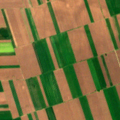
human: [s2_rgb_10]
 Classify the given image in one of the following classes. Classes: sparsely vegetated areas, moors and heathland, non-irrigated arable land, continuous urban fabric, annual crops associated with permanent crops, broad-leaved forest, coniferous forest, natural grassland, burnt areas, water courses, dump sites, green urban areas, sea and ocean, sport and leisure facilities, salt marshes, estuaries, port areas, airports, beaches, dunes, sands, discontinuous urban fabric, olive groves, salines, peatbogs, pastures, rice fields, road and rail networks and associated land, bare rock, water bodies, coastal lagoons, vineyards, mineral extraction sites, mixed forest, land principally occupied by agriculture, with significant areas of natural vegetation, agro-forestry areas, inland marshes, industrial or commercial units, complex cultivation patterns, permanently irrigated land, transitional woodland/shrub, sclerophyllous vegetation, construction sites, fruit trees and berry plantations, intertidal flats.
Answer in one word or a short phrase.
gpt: non-irrigated arable land